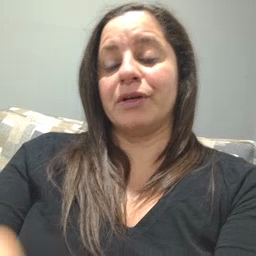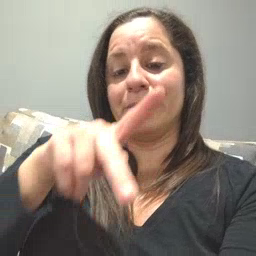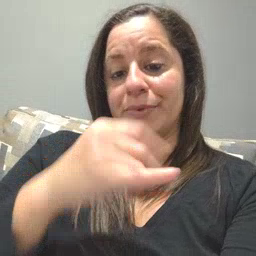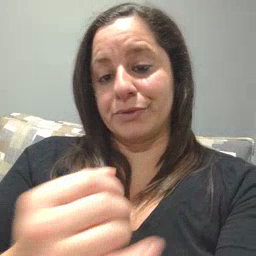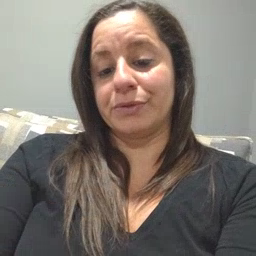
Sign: pajamas